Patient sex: M
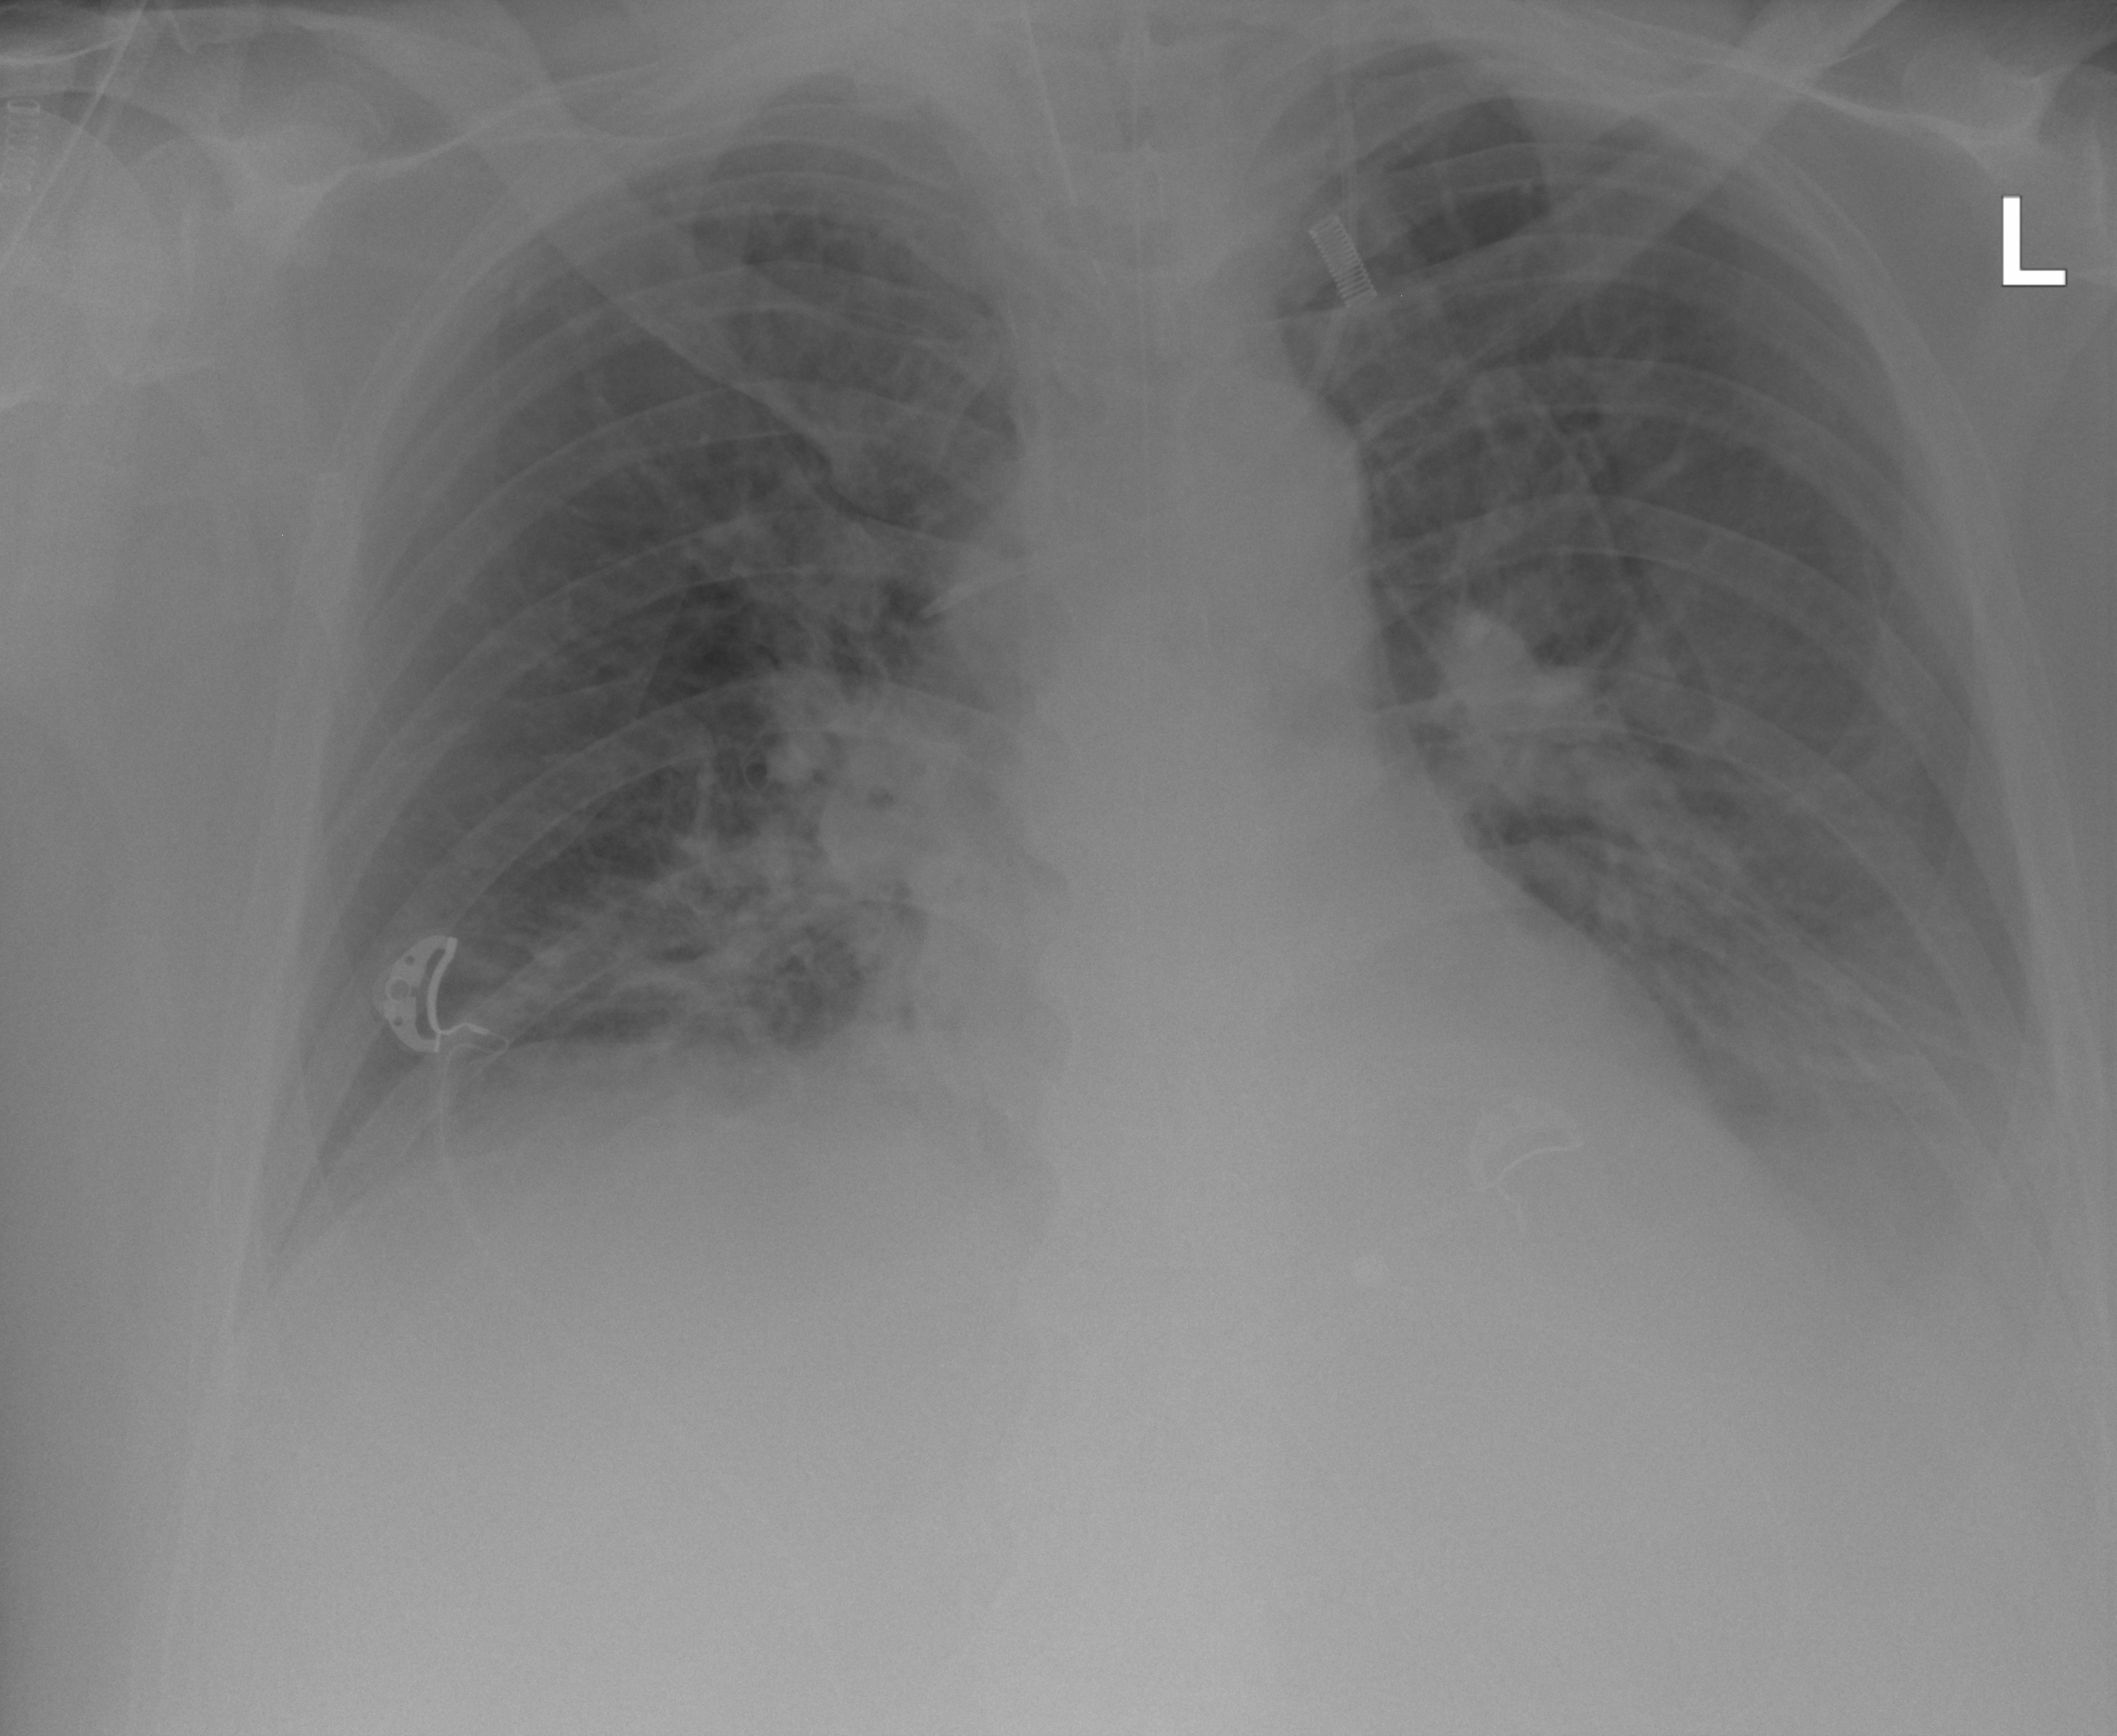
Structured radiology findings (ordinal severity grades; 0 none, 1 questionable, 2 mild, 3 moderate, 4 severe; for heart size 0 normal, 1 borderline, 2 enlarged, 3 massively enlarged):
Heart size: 0
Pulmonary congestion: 0
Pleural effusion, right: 0
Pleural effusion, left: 2
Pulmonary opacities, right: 0
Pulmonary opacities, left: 0
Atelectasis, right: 0
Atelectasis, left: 2